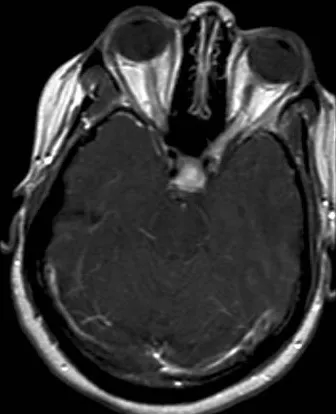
MRI findings one month before initiation of thalidomide, showing marked enhancement of infundibulum (6 mm) and bilateral optic nerves (6 mm).
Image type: radiology (mri)